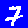
Digit: 7